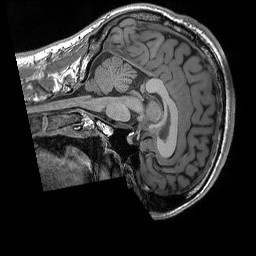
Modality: T1w
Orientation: sagittal
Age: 28
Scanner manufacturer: siemens
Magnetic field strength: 3 T
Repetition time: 2.3 s
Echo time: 0.00296 s